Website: slack
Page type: stored-credit-cards
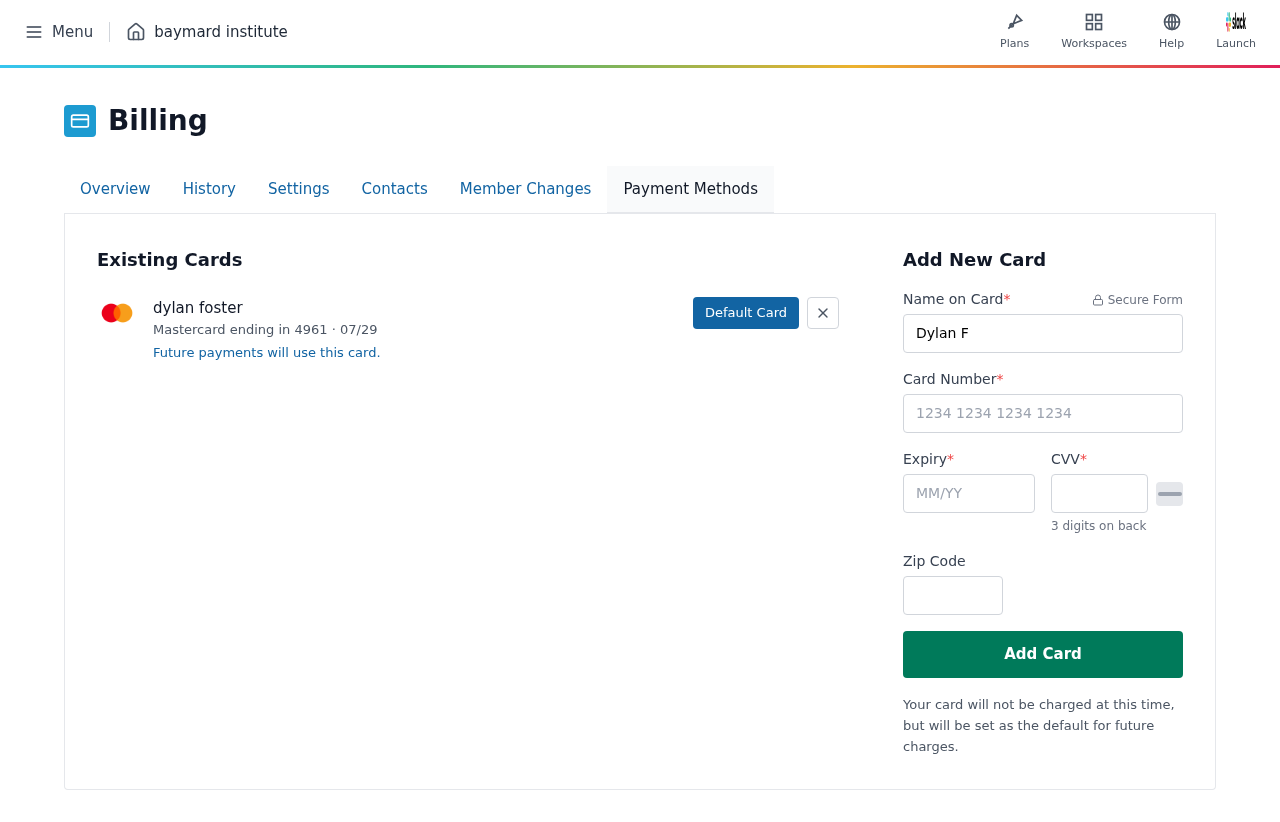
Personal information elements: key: PII_CARD_CVV
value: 962
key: PII_CARD_EXPIRY
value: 07/29
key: PII_CARD_EXPIRY_MONTH
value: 07
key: PII_CARD_EXPIRY_YEAR
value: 29
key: PII_CARD_LAST4
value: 4961
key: PII_CARD_NUMBER
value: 2229 2817 4266 4961
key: PII_CARD_TYPE
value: Mastercard
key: PII_FULLNAME
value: dylan foster
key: PII_FULLNAME
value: Dylan Foster
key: PII_POSTCODE
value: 54664